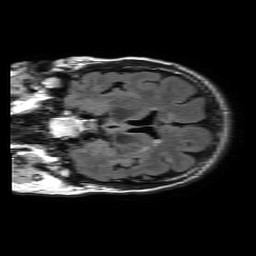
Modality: FLAIR
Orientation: coronal
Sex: female
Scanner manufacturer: philips
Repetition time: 11 s
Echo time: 0.125 s